Brain MRI, t1w sequence, axial 2D slice.
Patient: age 33, sex F, weight 78 kg, height 1.78 m
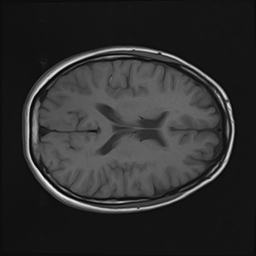